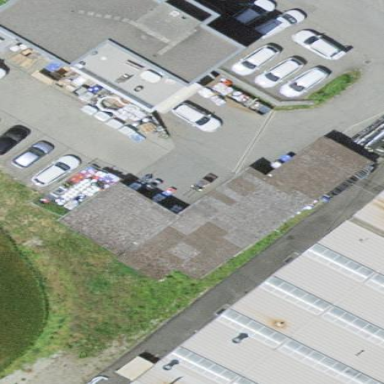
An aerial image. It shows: Garage building.